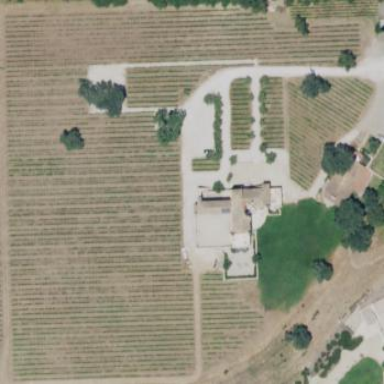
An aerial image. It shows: Vineyard where grapes are grown.